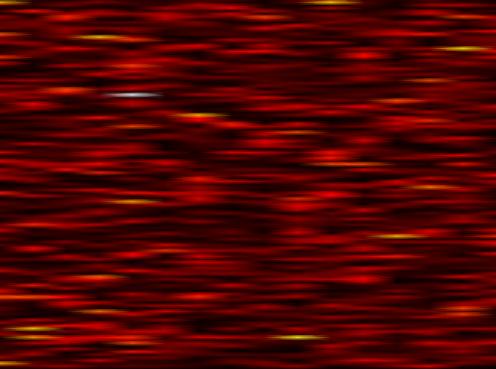
Label: FBMC